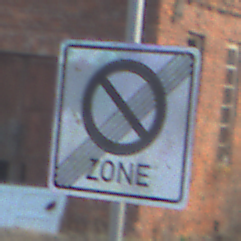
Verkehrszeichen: EndeEingeschraenktesHalteverbotZone
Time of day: SunriseSunset
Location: Outdoor (Suburban)
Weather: PartlyCloudy
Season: Winter
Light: Natural